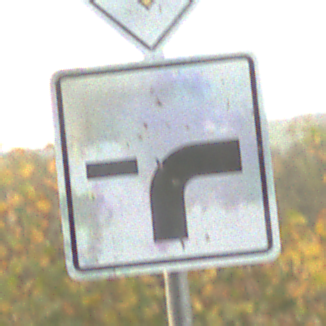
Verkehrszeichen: VerlaufVorfahrtsstrasse9
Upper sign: Vorfahrtsstrasse
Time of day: SunriseSunset
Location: Outdoor (Nature)
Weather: PartlyCloudy
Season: NotSpecified
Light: Natural